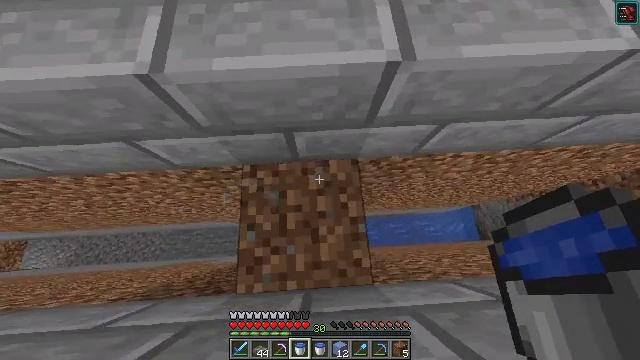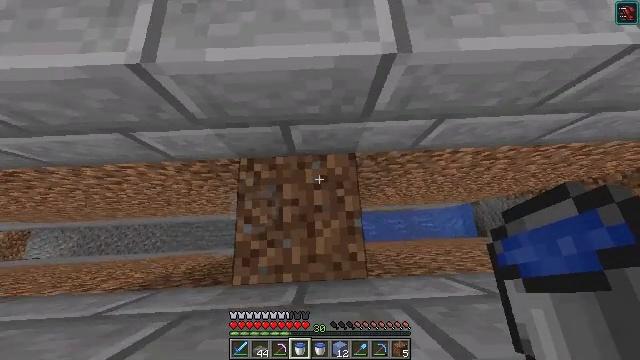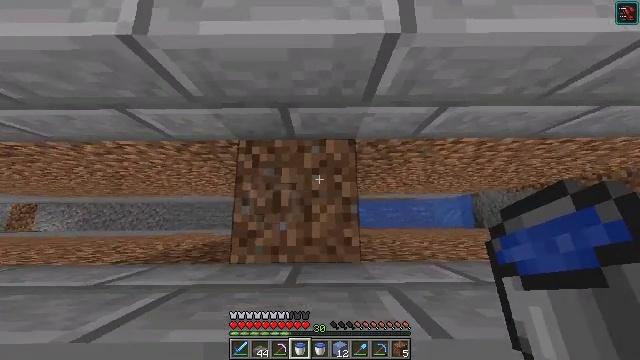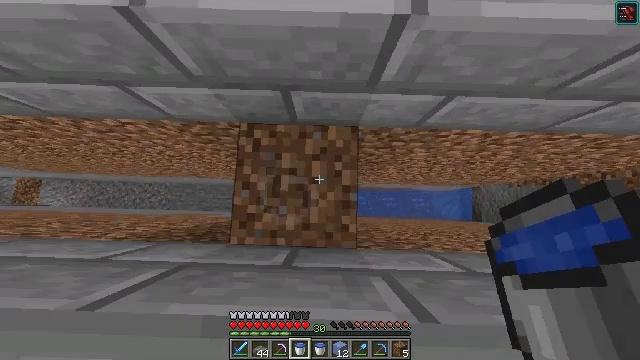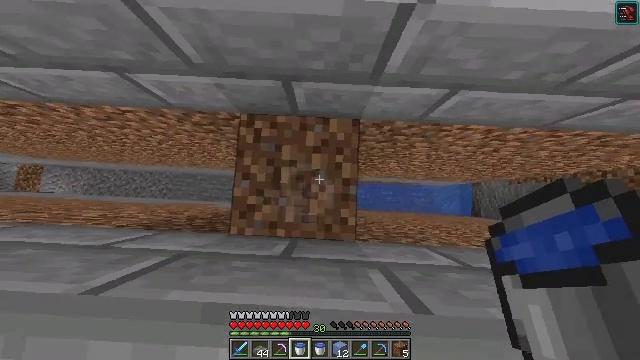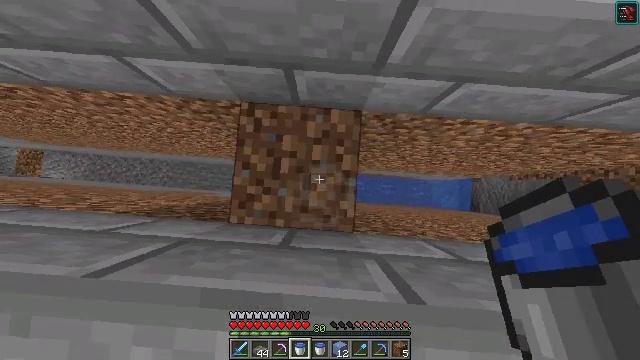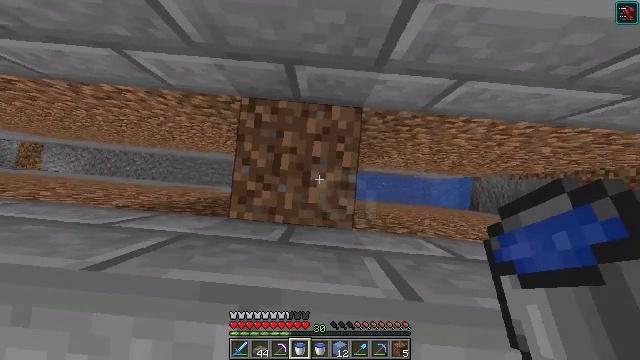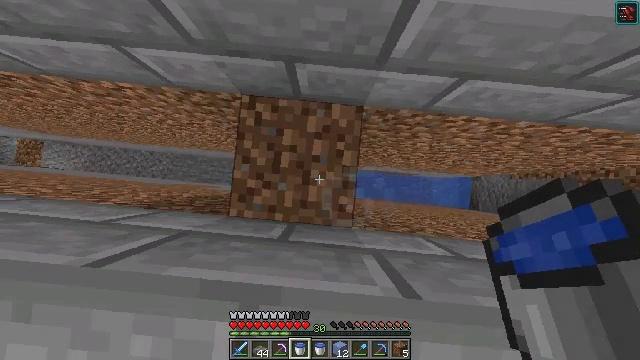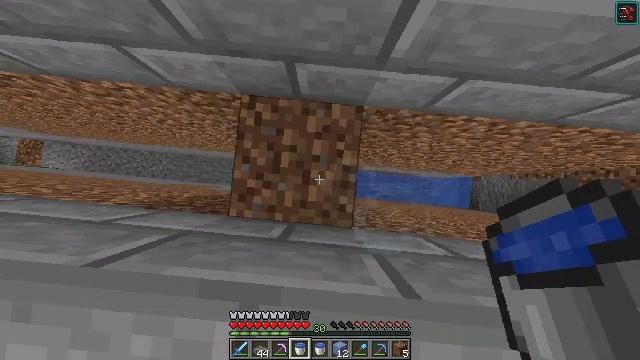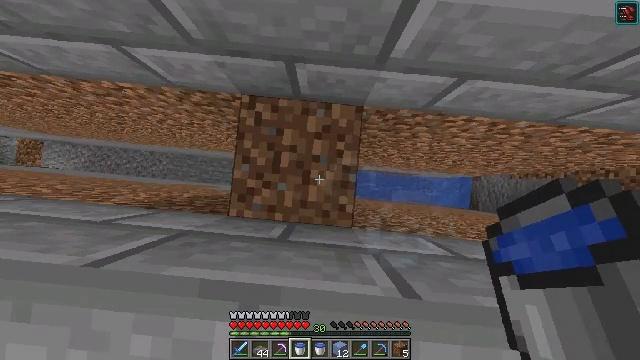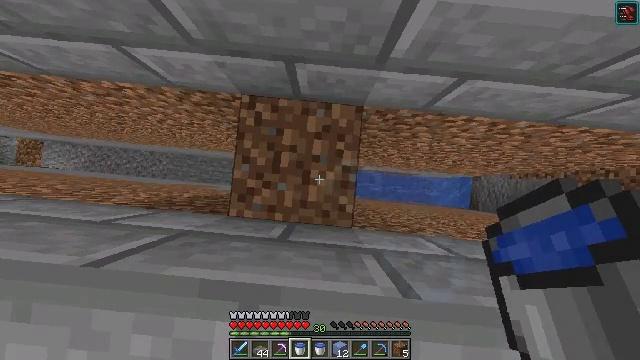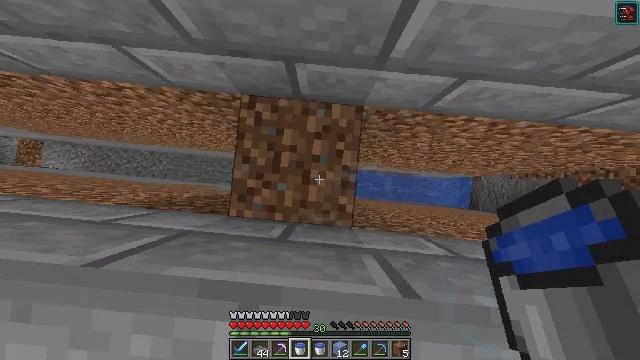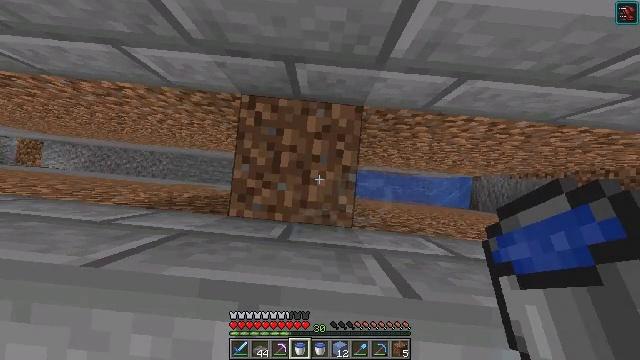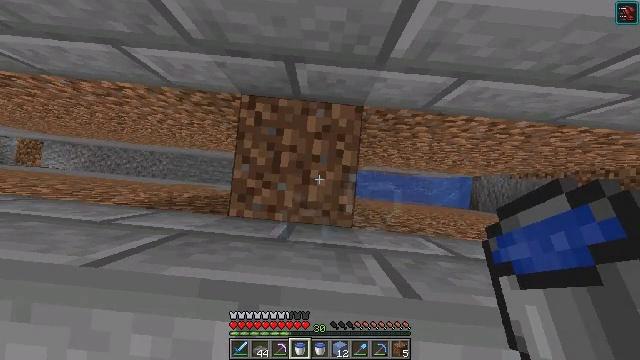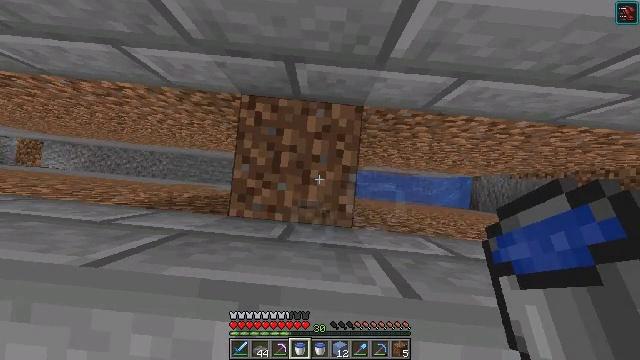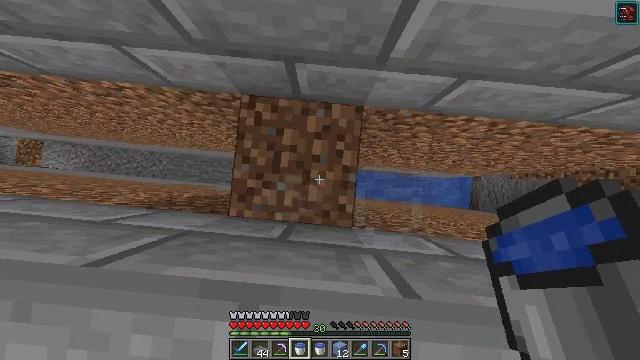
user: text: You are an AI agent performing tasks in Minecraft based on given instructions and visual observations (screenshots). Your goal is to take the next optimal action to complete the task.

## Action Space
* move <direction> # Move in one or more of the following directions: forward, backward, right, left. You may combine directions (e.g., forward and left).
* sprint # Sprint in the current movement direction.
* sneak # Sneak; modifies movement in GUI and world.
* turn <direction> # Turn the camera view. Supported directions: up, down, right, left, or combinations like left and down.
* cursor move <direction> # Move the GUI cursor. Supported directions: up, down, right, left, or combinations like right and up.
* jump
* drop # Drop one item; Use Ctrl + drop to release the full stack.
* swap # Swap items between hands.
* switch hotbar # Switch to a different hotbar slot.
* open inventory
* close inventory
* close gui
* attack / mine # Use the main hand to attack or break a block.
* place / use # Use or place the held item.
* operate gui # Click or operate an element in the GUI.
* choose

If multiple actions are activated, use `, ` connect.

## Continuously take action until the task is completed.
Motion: motion action
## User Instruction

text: Collect dirt by holding left button.
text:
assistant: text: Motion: turn down
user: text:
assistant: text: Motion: turn left and down
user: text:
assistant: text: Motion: turn left and down
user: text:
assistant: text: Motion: turn left and down
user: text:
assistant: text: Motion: turn left and down
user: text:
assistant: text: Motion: no_op
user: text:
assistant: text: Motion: no_op
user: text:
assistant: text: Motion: no_op
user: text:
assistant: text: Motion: no_op
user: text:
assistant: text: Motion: no_op
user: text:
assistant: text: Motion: no_op
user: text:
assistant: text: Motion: no_op
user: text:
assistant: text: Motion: no_op
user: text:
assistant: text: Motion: no_op
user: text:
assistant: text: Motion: no_op
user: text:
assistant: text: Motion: no_op
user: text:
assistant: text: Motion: no_op
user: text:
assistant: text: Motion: no_op
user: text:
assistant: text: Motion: no_op
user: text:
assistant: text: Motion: no_op
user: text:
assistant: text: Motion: no_op
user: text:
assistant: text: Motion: no_op
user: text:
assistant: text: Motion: no_op
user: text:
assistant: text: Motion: no_op
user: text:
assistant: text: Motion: no_op
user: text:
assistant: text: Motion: no_op
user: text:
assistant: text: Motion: no_op
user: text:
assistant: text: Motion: no_op
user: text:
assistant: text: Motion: no_op
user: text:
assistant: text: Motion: attack / mine